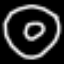
Label: donut